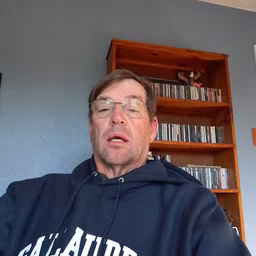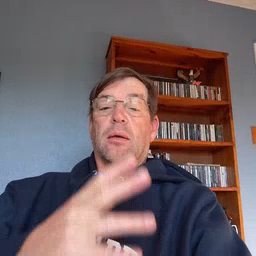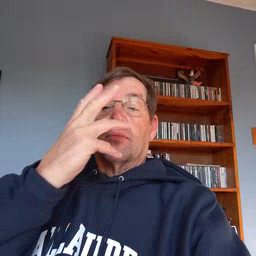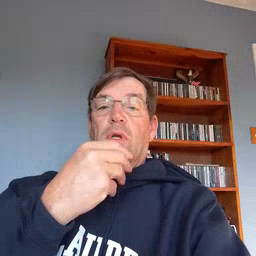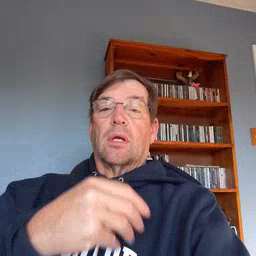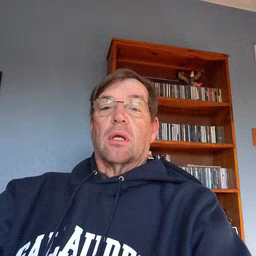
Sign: pretty